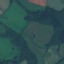
Land use / land cover: Pasture